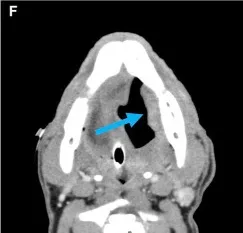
Representative multiplanar views of the surgical planning CT. (D-F) Transverse, sagittal and dorsal post-contrast enhancement soft tissue window views of soft tissue mass (indicated by the blue arrow). Adjacent to the developing left mandibular permanent first molar, a 2.5 x 1.6 x 1.1 cm, soft tissue attenuating, minimally contrast enhancing mass was noted. The mass extended rostrally to the level of the left mandibular deciduous third premolar and caudally along the medial margin of the left mandibular body.
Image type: radiology (ct)